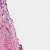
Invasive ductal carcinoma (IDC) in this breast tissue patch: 0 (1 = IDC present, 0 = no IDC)